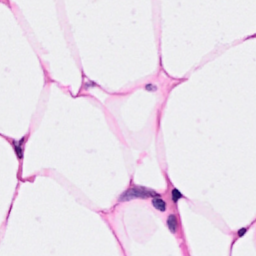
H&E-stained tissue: Breast